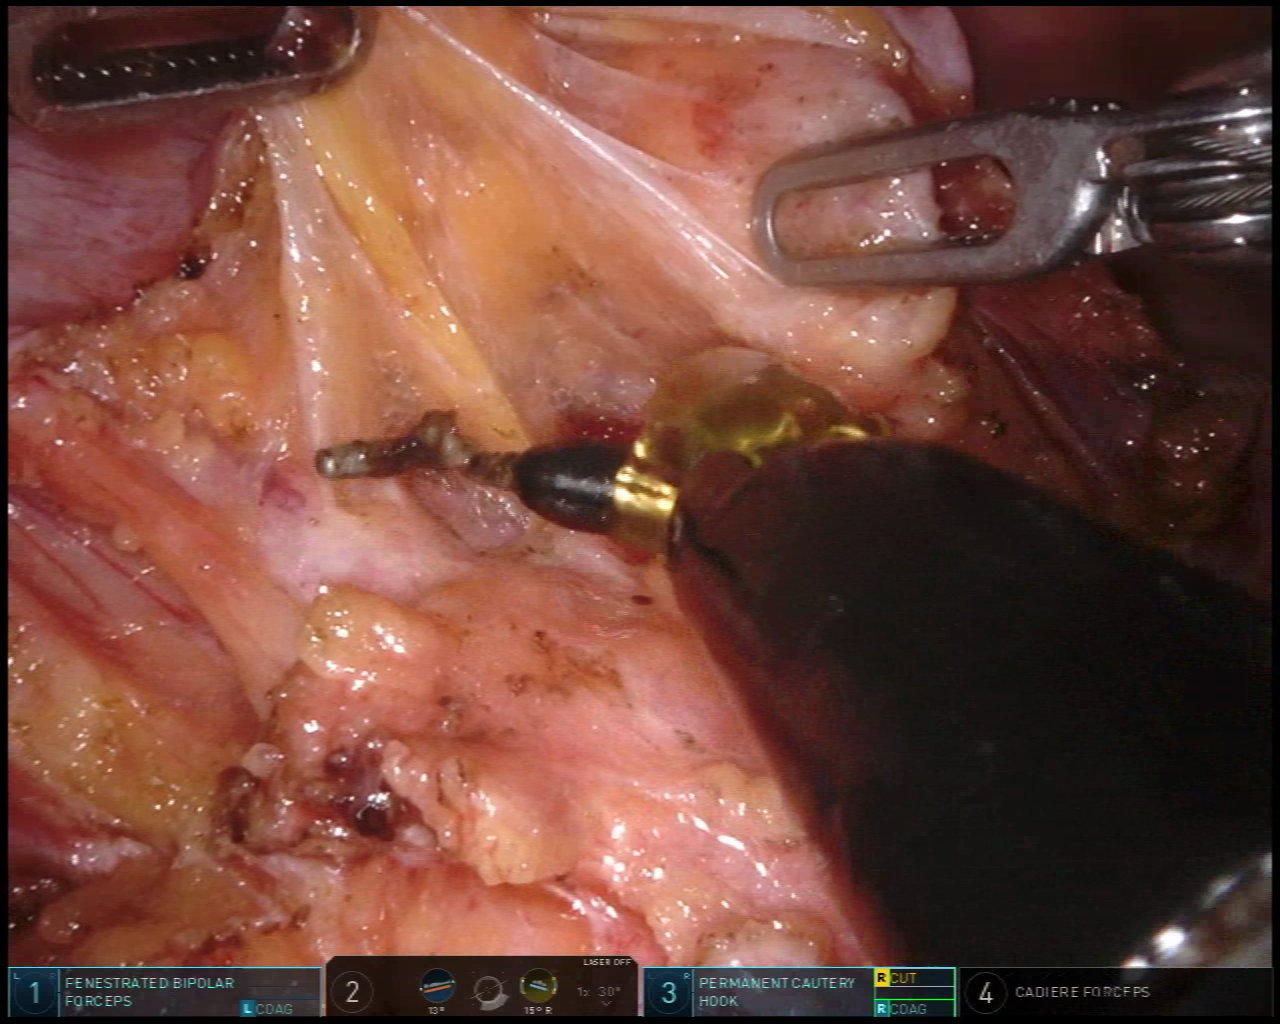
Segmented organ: ureter
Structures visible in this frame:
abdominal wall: yes
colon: no
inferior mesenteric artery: no
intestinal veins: no
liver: no
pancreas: no
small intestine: no
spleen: no
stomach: no
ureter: yes
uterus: no
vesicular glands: no